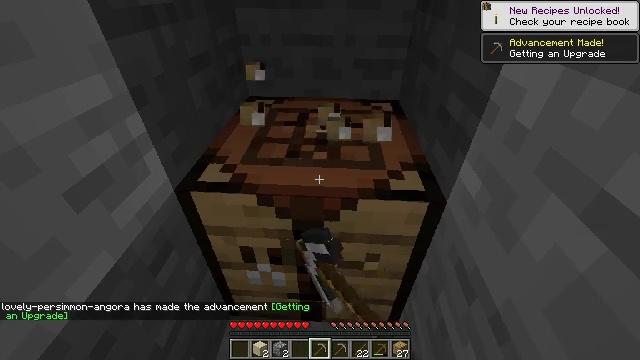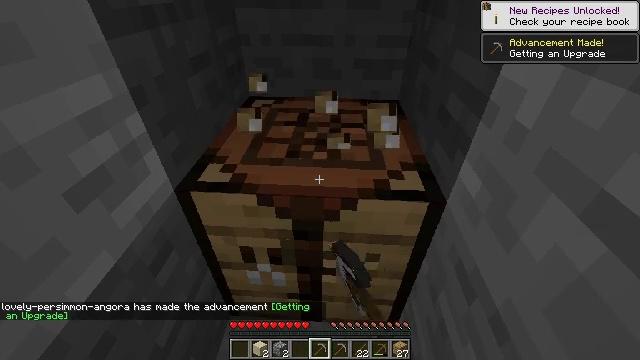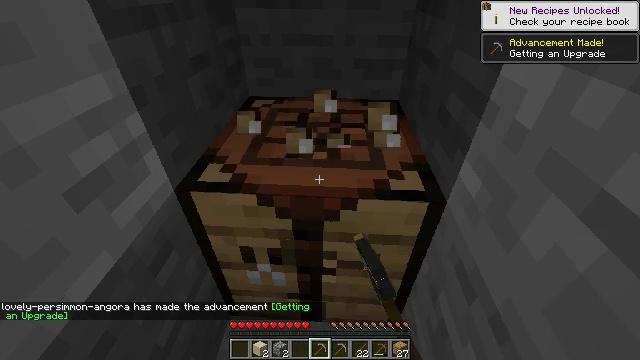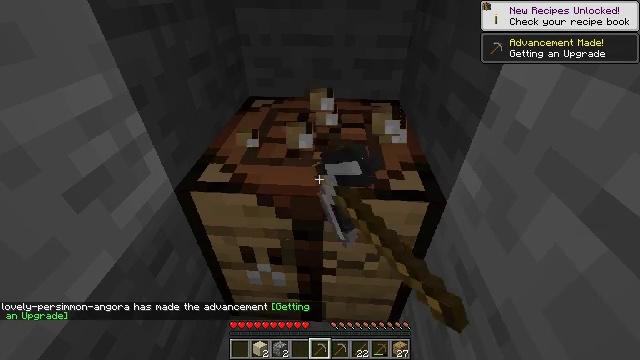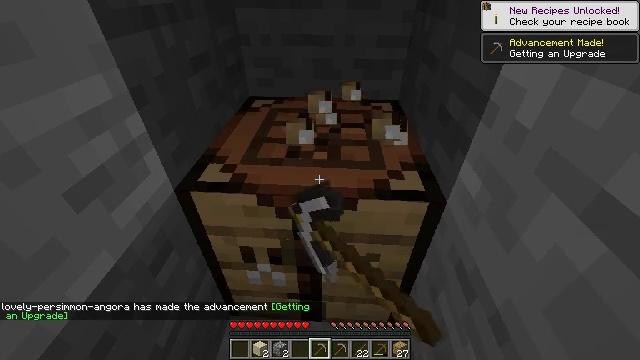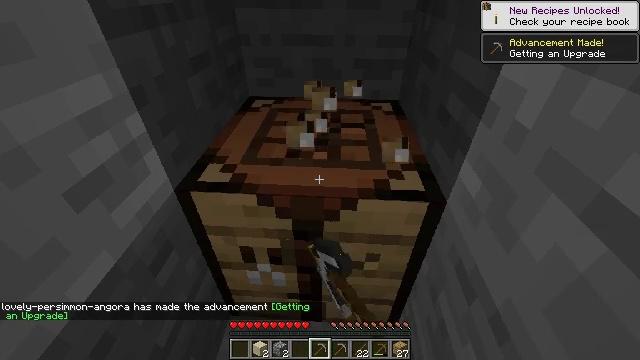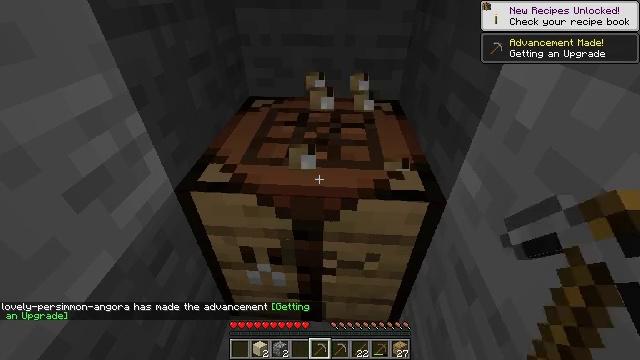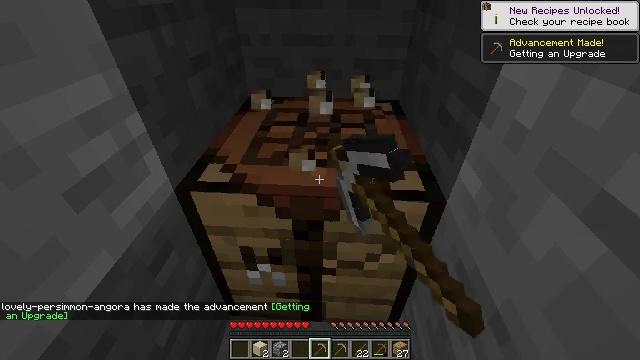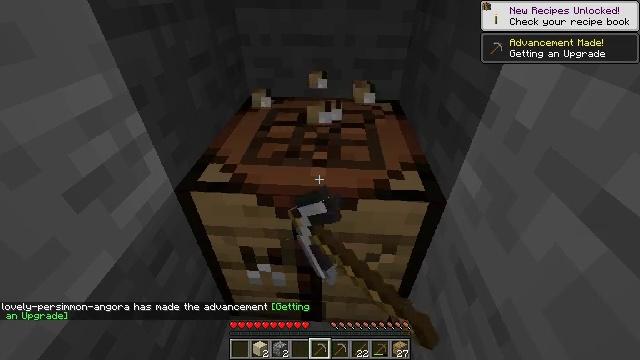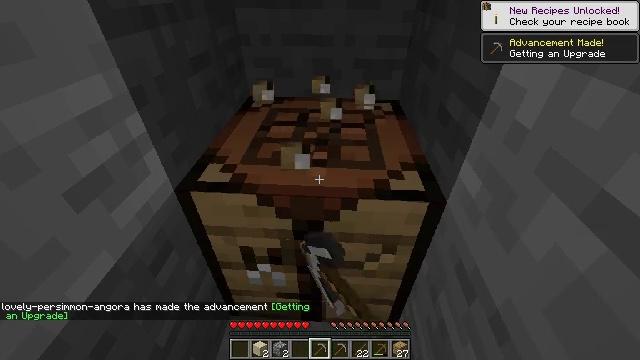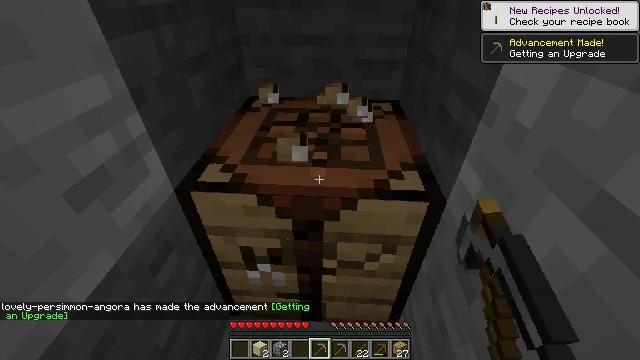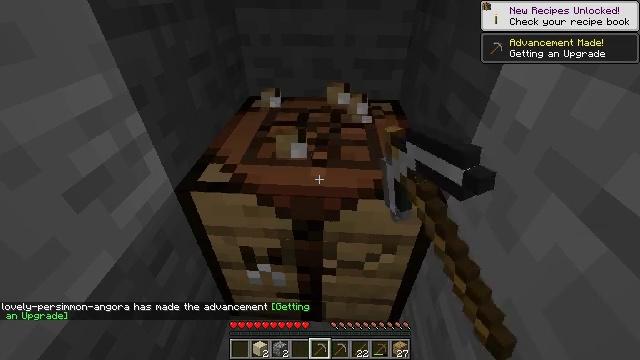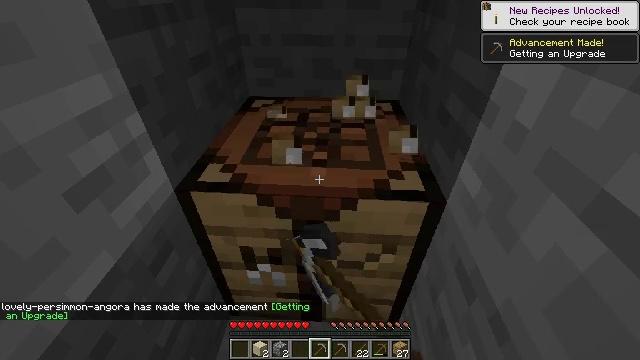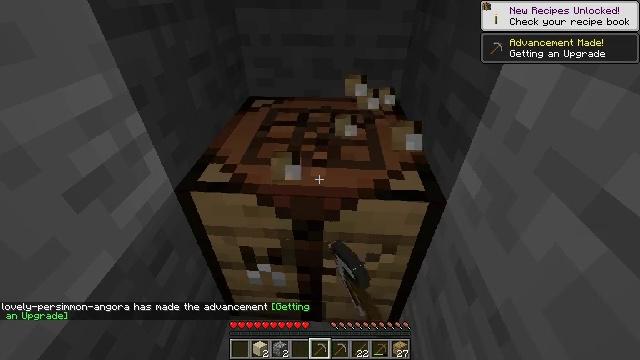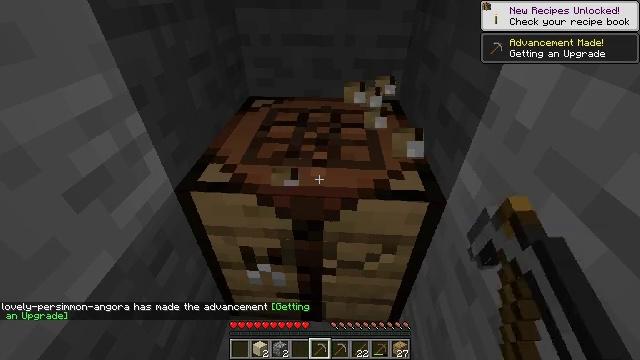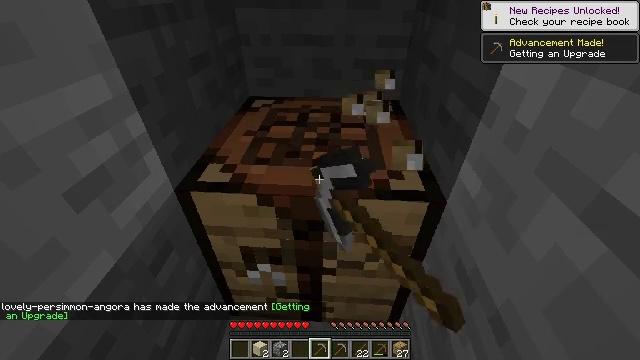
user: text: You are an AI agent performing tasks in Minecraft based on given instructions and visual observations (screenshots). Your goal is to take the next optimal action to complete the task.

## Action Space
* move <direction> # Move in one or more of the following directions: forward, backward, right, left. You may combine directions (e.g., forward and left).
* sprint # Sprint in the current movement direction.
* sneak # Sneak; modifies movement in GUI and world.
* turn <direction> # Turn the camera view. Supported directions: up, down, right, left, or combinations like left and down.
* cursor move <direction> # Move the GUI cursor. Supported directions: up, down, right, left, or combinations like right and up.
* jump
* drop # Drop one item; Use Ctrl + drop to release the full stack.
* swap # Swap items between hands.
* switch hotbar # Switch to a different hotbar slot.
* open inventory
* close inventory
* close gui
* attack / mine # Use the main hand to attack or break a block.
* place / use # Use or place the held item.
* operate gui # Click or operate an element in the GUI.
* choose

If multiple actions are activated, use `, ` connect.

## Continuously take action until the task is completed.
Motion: motion action
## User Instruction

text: Attack the crafting table to break it.
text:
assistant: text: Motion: attack / mine
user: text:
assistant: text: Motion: attack / mine
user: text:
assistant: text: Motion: attack / mine
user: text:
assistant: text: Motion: attack / mine
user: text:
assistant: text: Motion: attack / mine
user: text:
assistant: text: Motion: attack / mine
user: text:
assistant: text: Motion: attack / mine
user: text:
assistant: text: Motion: attack / mine
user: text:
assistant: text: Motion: attack / mine
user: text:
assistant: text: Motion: attack / mine
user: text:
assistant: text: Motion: attack / mine
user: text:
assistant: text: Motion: attack / mine
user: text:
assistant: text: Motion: attack / mine
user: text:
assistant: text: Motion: attack / mine
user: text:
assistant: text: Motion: attack / mine
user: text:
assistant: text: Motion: attack / mine
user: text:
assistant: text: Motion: attack / mine
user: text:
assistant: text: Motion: attack / mine
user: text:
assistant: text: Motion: attack / mine
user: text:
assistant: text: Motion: attack / mine
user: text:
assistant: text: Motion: attack / mine
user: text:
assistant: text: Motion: attack / mine
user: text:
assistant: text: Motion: attack / mine
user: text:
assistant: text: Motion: attack / mine
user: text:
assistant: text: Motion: attack / mine
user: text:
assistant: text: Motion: attack / mine
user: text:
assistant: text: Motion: attack / mine
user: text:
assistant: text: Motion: attack / mine
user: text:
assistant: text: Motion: attack / mine
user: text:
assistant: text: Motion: attack / mine